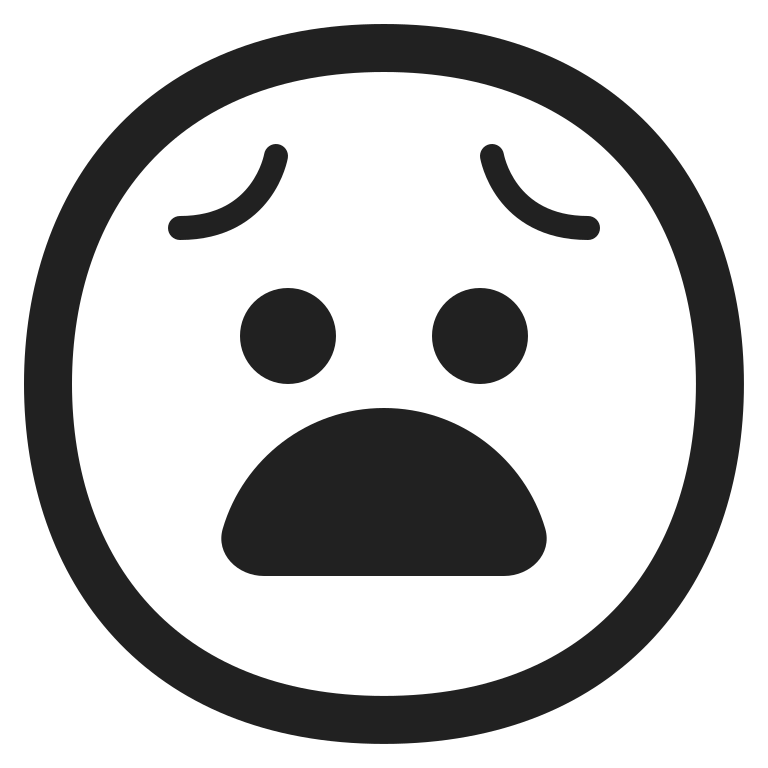
fearful face high contrast